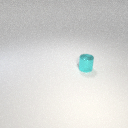
small cyan metal cylinder